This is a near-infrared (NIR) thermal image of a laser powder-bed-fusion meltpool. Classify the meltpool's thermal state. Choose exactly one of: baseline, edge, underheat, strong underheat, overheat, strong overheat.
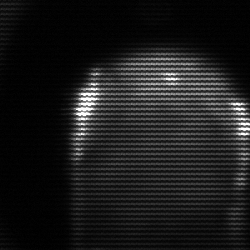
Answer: edge